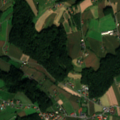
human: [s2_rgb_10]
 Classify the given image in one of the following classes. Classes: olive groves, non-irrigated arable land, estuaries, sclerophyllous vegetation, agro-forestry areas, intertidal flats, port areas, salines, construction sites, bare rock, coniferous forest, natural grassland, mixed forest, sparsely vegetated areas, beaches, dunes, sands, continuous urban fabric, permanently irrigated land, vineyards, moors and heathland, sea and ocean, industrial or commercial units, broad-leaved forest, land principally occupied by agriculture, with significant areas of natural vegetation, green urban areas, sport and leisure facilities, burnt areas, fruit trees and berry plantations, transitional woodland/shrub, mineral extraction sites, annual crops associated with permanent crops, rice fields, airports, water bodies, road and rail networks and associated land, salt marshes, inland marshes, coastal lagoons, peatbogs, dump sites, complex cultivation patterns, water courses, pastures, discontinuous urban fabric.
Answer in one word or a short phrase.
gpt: discontinuous urban fabric, non-irrigated arable land, complex cultivation patterns, broad-leaved forest